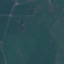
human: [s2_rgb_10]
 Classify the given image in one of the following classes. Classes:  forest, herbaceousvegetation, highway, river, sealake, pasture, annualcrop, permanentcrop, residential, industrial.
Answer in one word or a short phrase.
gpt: Pasture